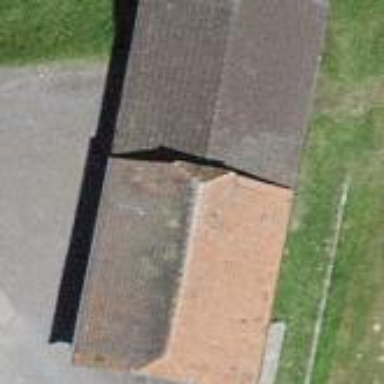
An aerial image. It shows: Shooting shed.